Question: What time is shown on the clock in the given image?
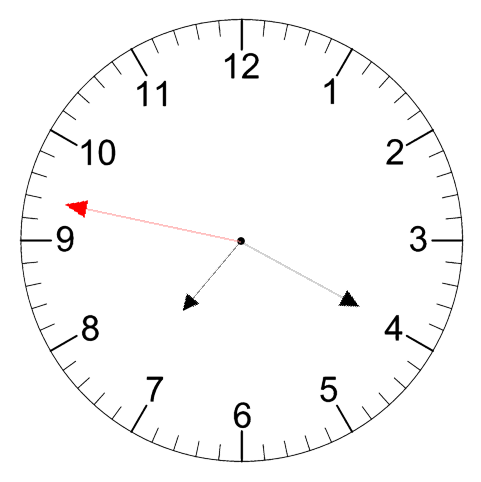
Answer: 07:19:47